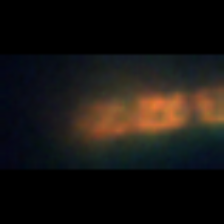
Taxon: Chaetoceros
Group: Diatoms